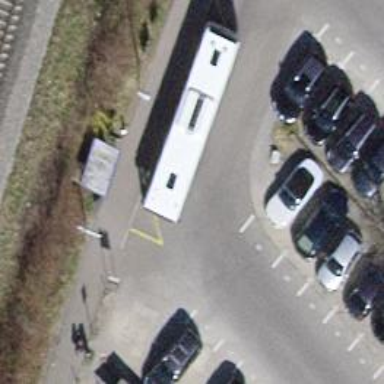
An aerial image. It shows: Platform for public transport with shelter.